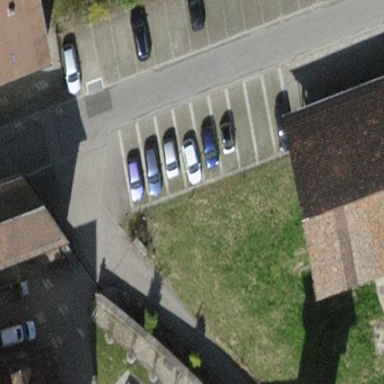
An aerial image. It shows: Street side parking area.